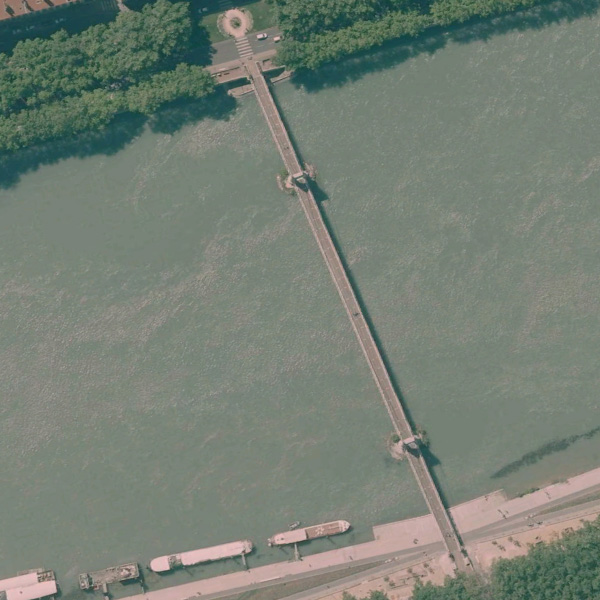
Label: Bridge